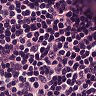
Metastatic tissue present: no